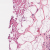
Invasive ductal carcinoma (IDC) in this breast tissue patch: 0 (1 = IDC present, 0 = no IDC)